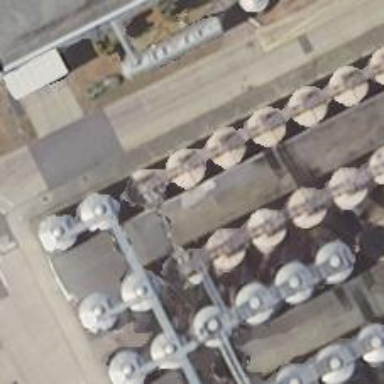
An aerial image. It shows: Storage tank that is man-made.